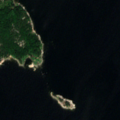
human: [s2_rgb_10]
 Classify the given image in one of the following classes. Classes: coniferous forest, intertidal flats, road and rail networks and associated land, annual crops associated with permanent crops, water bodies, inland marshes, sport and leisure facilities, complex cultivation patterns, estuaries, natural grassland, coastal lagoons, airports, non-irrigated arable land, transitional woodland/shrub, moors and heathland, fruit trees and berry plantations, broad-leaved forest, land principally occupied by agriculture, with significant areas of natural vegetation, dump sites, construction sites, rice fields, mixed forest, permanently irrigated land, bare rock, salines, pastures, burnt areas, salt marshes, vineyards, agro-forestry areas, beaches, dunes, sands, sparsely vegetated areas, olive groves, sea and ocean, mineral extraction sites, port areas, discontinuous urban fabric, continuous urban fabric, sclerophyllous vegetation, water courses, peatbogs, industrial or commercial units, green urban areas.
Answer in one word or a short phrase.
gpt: coniferous forest, sea and ocean